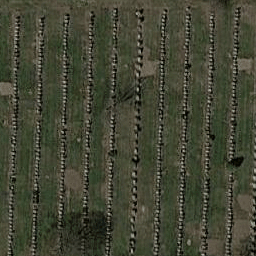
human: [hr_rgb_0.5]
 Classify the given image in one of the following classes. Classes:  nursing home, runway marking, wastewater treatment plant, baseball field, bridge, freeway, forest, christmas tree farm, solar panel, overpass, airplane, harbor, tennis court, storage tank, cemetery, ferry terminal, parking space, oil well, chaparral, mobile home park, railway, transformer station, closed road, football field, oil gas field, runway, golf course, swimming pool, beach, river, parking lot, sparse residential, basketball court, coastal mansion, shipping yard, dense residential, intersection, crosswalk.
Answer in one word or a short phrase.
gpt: cemetery